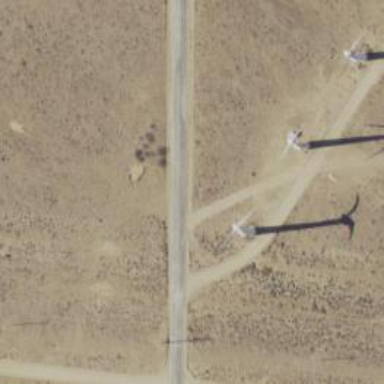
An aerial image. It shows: Wind turbine power generator.